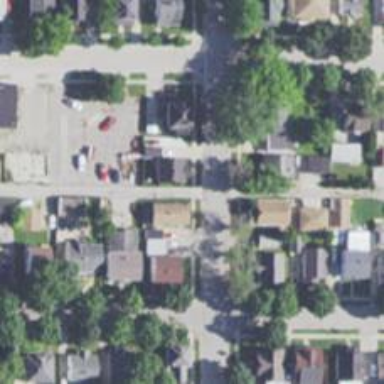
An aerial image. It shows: Alley classified as service road.